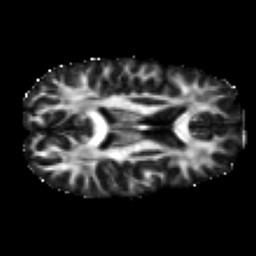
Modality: FA
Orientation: axial
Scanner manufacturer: ge
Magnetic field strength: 3 T
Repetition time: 7.98 s
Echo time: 0.0701 s